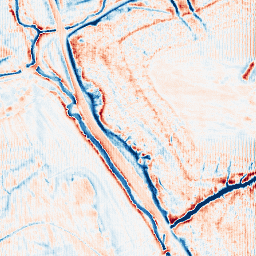
Category: edge_preserving
Decomposition family: anisotropic_diffusion
Decomposition parameters: iterations: 50
kappa: 50
gamma: 0.1
Upsampling method: fft_zeropad
Upsampling parameters: scale: 4
Upsampling scale: 4